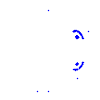
Particle: proton